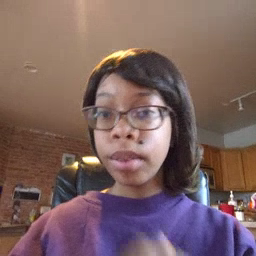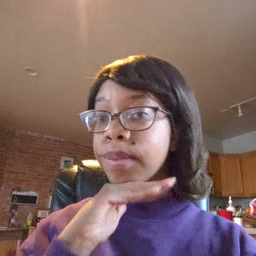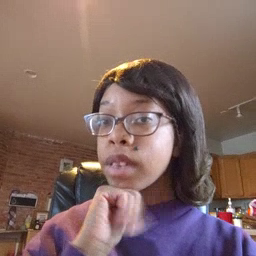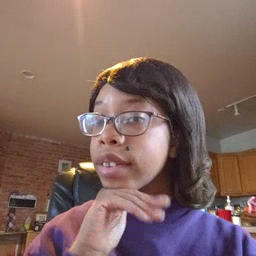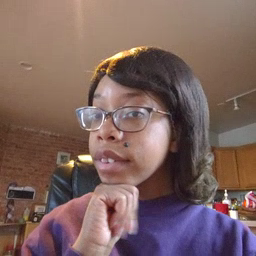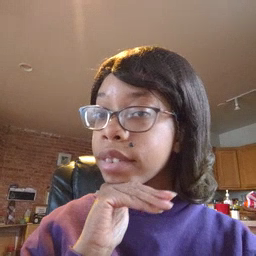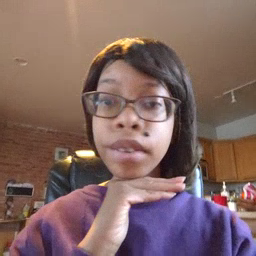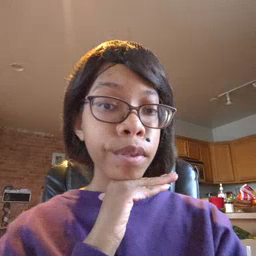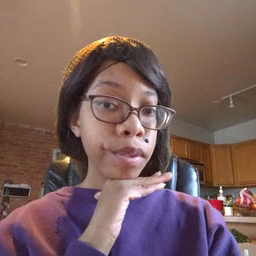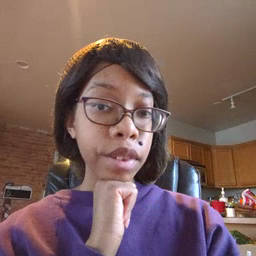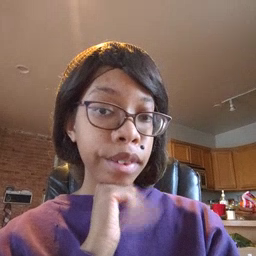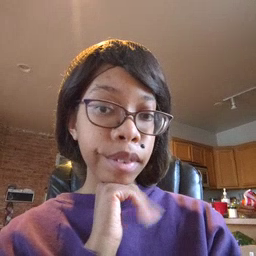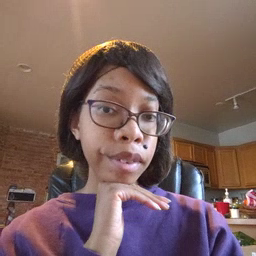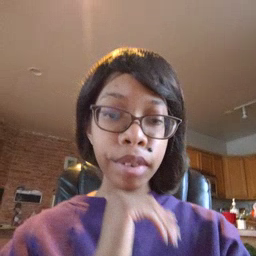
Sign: pig